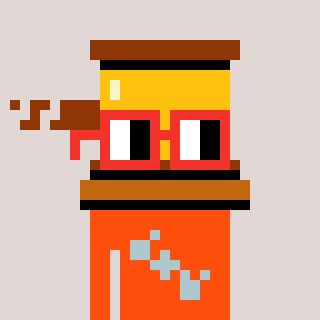
a pixel art character with square red glasses, a gavel-shaped head and a orange-colored body on a warm background